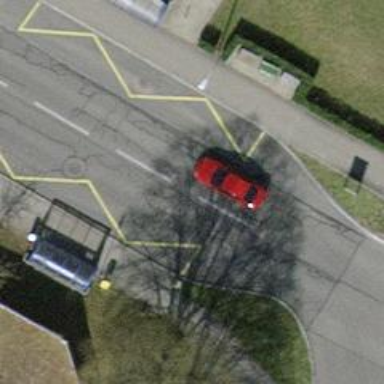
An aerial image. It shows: Public transport stop position.